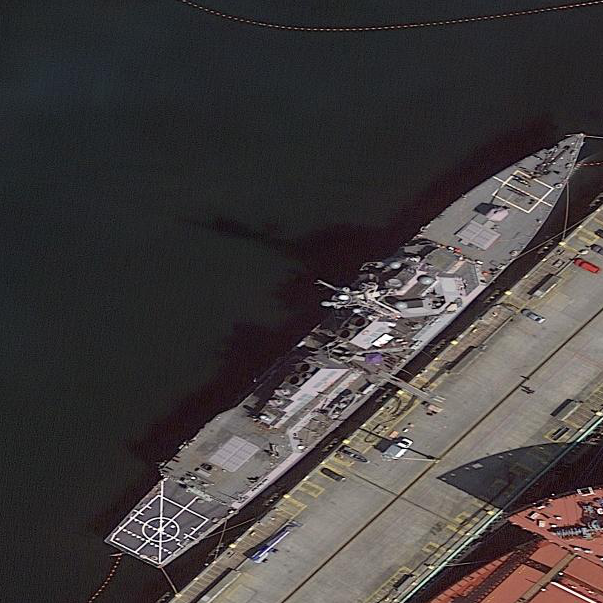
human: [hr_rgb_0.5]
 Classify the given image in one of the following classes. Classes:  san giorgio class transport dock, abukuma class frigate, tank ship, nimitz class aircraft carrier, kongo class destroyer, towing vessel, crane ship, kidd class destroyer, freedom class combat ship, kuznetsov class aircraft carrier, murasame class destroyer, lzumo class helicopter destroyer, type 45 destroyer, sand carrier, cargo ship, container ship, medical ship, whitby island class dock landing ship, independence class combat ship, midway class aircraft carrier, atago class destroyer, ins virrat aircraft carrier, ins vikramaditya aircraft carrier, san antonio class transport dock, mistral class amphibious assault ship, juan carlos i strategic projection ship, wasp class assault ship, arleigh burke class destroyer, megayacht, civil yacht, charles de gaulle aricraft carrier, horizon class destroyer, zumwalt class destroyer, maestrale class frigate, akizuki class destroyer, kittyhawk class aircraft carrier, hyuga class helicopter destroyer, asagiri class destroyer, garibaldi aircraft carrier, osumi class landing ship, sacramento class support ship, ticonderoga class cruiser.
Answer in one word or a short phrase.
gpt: Arleigh Burke class destroyer